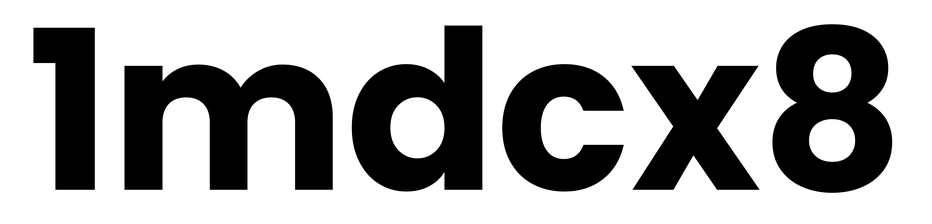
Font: Poppins-Bold